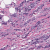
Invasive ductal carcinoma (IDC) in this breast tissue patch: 1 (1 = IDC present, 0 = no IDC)